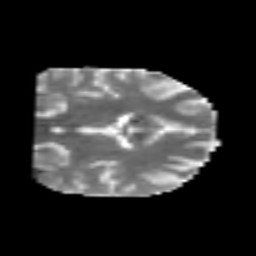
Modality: MD
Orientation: coronal
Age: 25
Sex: male
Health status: healthy